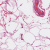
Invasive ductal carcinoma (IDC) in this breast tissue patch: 0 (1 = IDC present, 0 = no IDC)